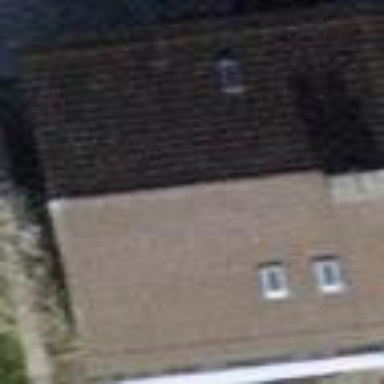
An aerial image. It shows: Building with tile roof.